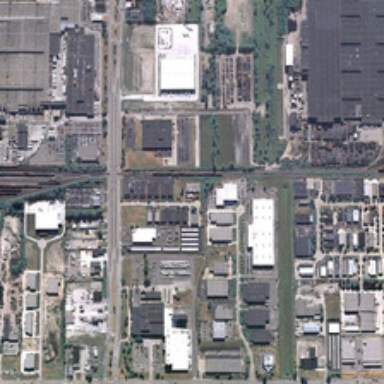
Many buildings are in an industrial area .